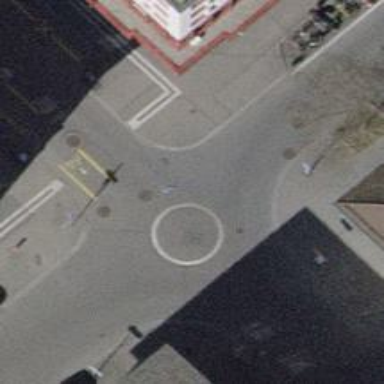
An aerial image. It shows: Rosette traffic calming feature.